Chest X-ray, AP view. Patient: 50 years old, sex F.
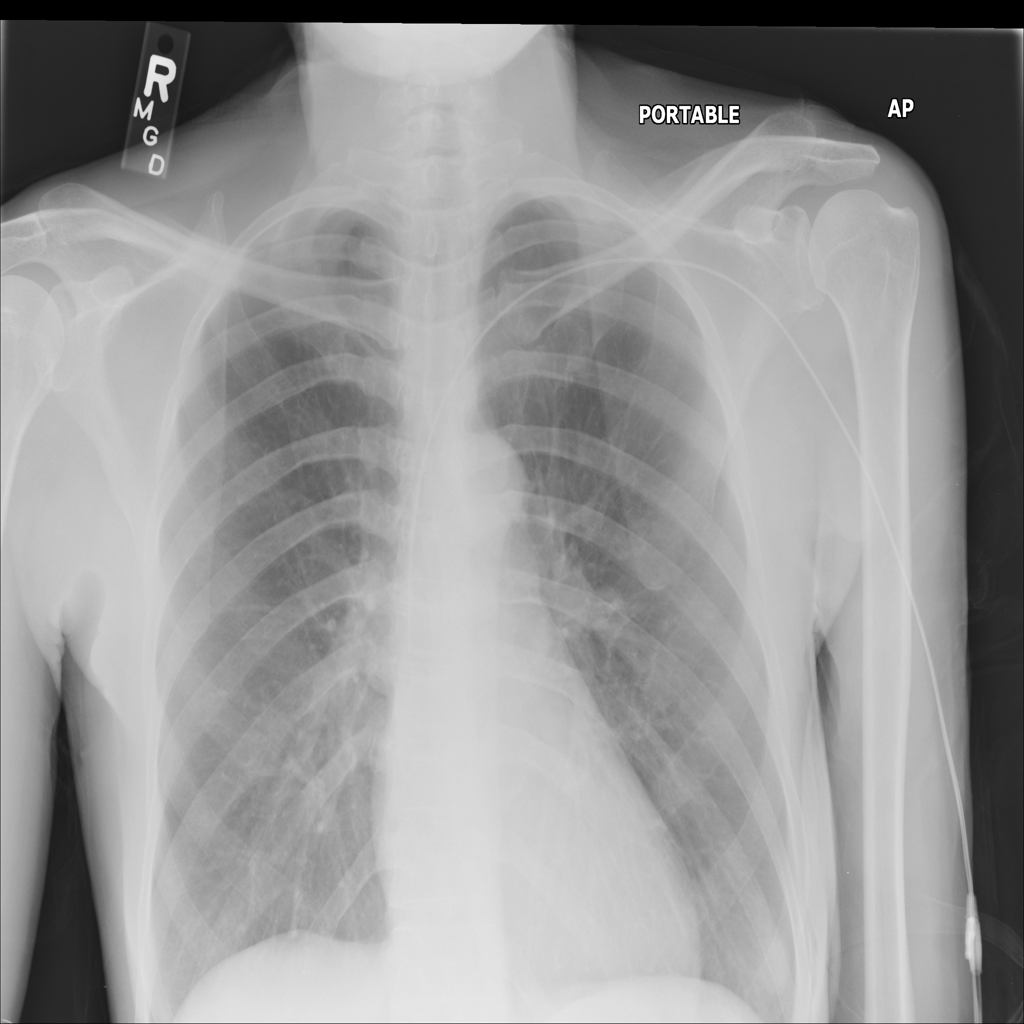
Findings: No Finding